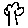
Label: tree